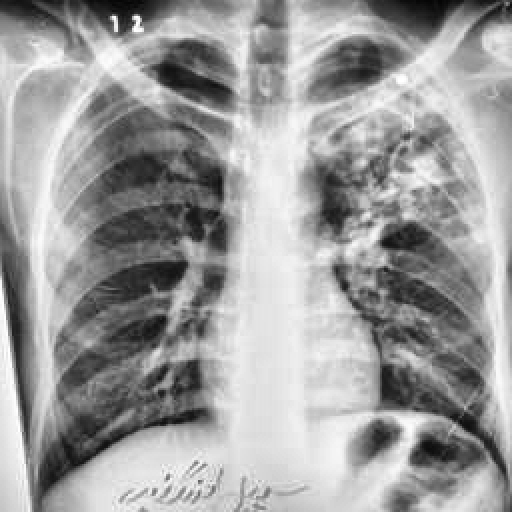
Finding: TUBERCULOSIS